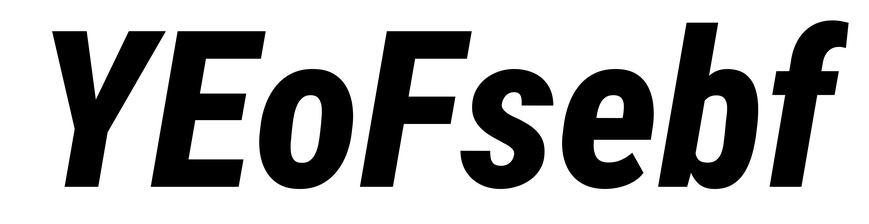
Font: Roboto-Italic_Condensed_ExtraBold_Italic